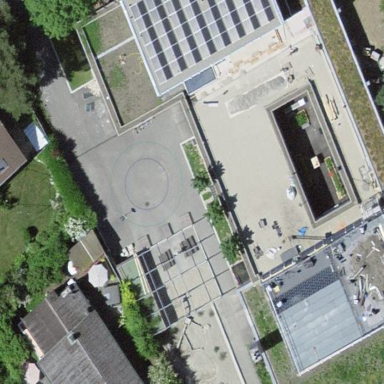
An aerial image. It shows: School building.